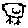
Label: bird